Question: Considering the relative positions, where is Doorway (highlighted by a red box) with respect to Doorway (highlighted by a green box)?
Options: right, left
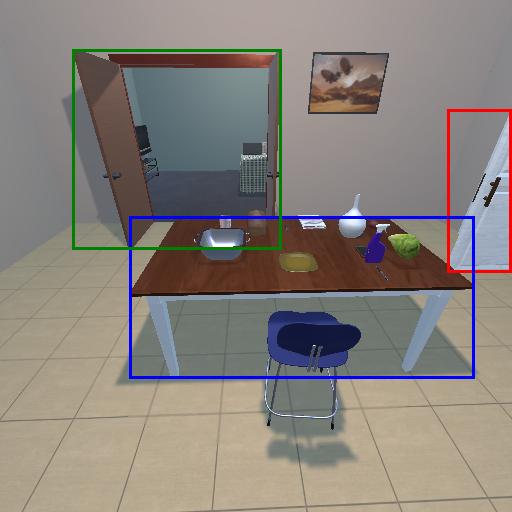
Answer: right